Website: walmart
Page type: cart
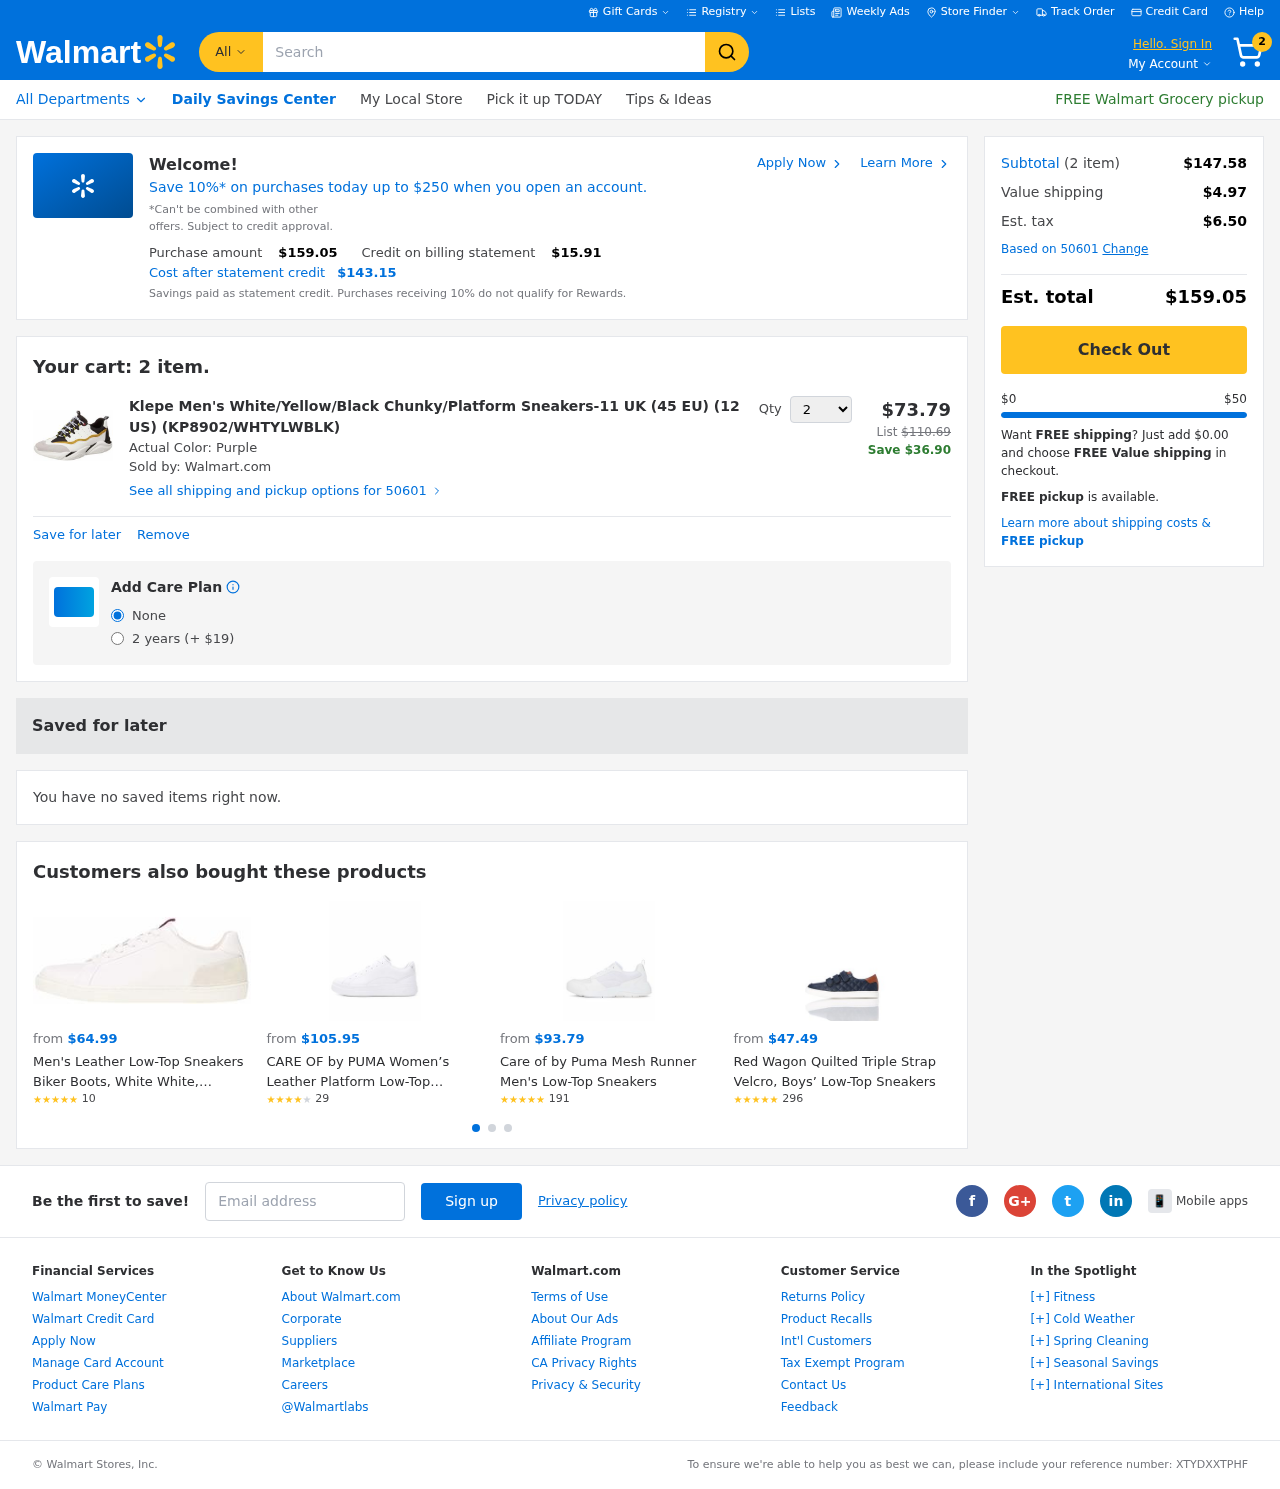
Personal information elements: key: PII_EMAIL
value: jrodriguez@hotmail.com
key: PII_POSTCODE
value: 50601
Product elements: key: PRODUCT1_NAME
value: Klepe Men's White/Yellow/Black Chunky/Platform Sneakers-11 UK (45 EU) (12 US) (KP8902/WHTYLWBLK)
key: PRODUCT1_PRICE
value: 73.79
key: PRODUCT1_QUANTITY
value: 2
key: PRODUCT2_NAME
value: Men's Leather Low-Top Sneakers Biker Boots, White White, Women 2
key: PRODUCT2_NUM_RATINGS
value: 10
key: PRODUCT2_PRICE
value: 64.99
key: PRODUCT2_RATING
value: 4.5
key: PRODUCT3_NAME
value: CARE OF by PUMA Women’s Leather Platform Low-Top Sneakers
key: PRODUCT3_NUM_RATINGS
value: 29
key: PRODUCT3_PRICE
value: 105.95
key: PRODUCT3_RATING
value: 4.3
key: PRODUCT4_NAME
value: Care of by Puma Mesh Runner Men's Low-Top Sneakers
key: PRODUCT4_NUM_RATINGS
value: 191
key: PRODUCT4_PRICE
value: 93.79
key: PRODUCT4_RATING
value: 4.8
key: PRODUCT5_NAME
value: Red Wagon Quilted Triple Strap Velcro, Boys’ Low-Top Sneakers
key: PRODUCT5_NUM_RATINGS
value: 296
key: PRODUCT5_PRICE
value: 47.49
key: PRODUCT5_RATING
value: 4.7
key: PRODUCT1_ORIGINAL_PRICE
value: $110.69
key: PRODUCT1_SAVINGS
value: Save $36.90
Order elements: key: ORDER_NUM_ITEMS
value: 2
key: ORDER_TOTAL
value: $159.05
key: PROMO_TOTAL_AFTER_CREDIT
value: $143.15
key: ORDER_SUBTOTAL
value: $147.58
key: ORDER_SHIPPING_COST
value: $4.97
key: ORDER_TAX
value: $6.50
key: FREE_SHIPPING_REMAINING
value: $0.00
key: ORDER_REFERENCE_NUMBER
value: XTYDXXTPHF
Search elements: key: HEADER_SEARCH
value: Search
Other elements: key: PROMO_CREDIT
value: $15.91